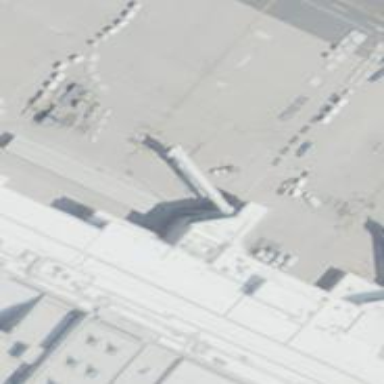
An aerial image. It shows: Airport gate.